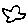
Label: bird